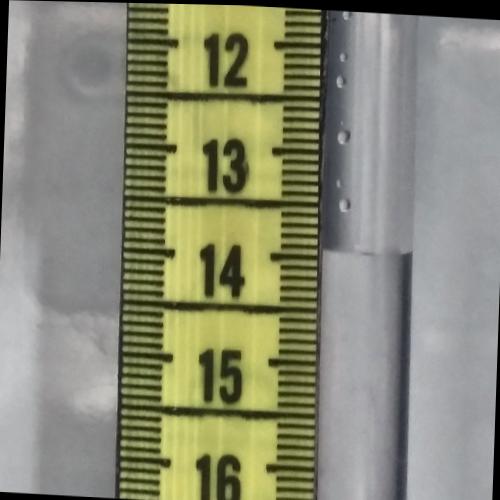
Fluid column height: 13.9 cm